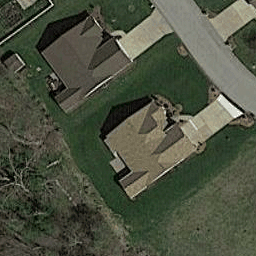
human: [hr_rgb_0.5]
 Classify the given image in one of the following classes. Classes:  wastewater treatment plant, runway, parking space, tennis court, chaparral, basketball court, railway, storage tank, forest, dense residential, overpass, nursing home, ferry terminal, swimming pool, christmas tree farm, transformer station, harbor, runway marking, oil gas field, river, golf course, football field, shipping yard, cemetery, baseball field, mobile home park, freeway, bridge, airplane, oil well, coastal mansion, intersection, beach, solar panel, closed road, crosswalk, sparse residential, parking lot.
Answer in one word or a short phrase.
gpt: sparse residential